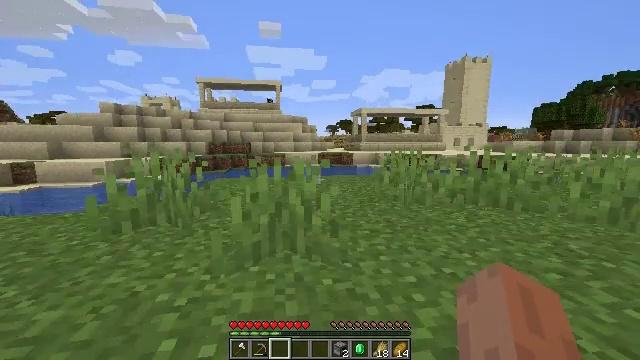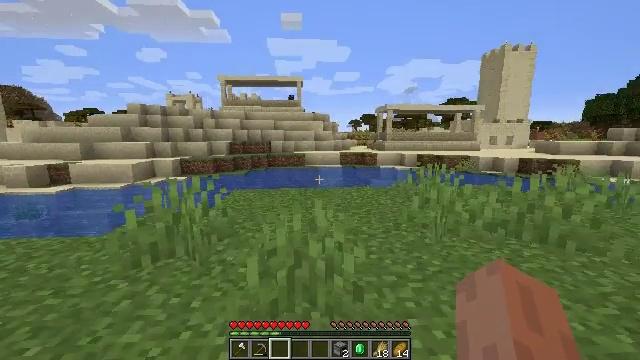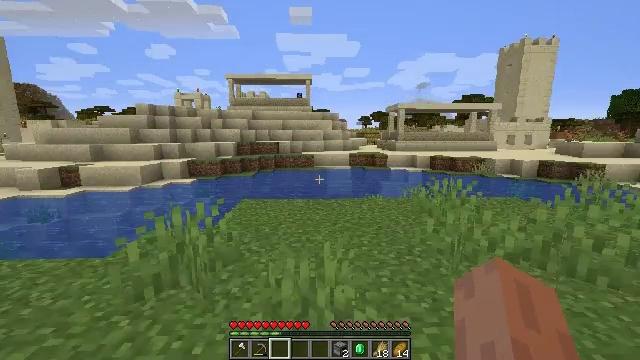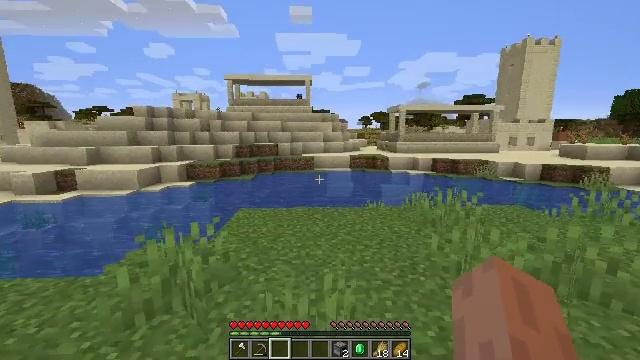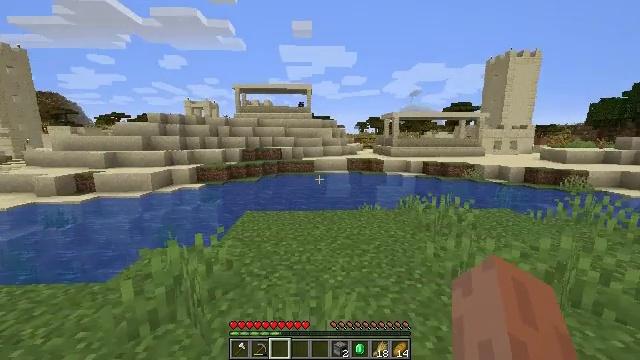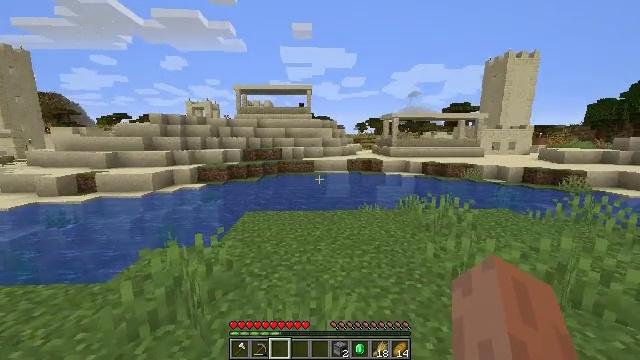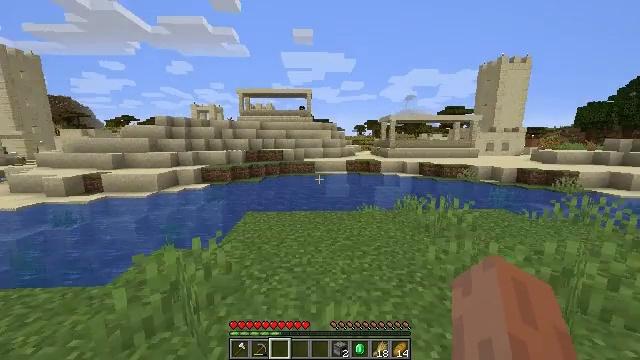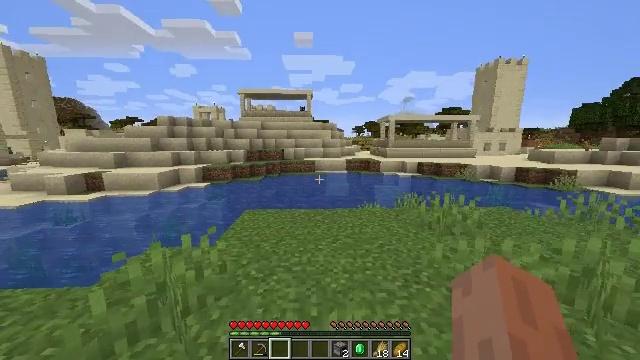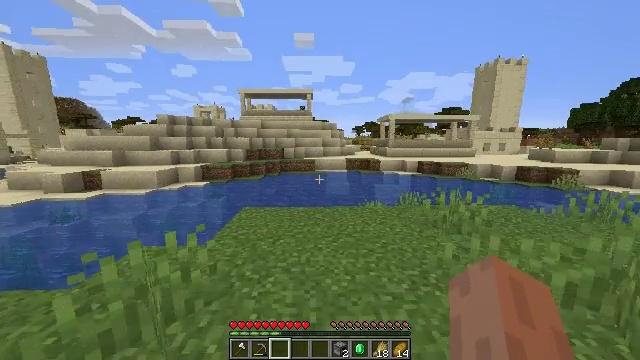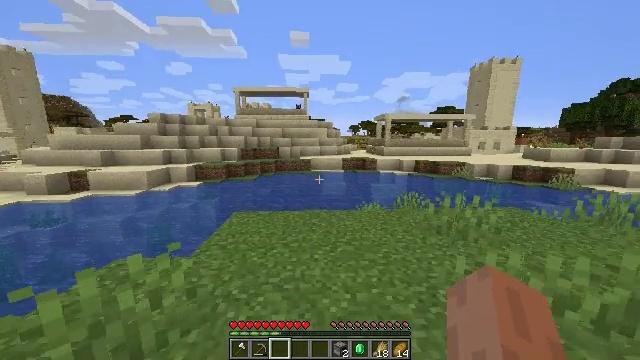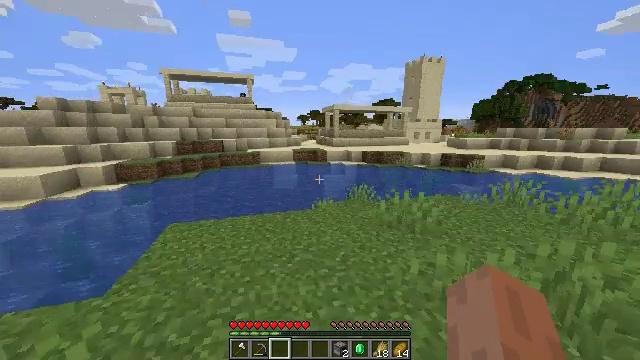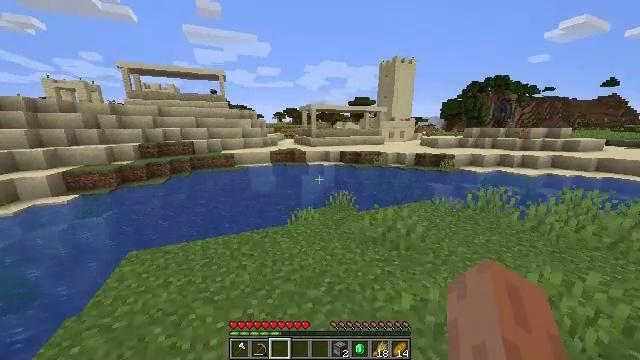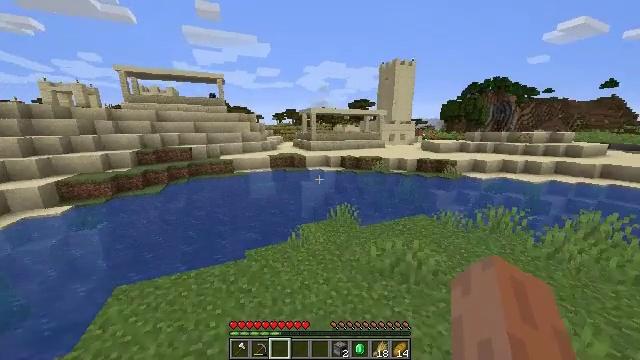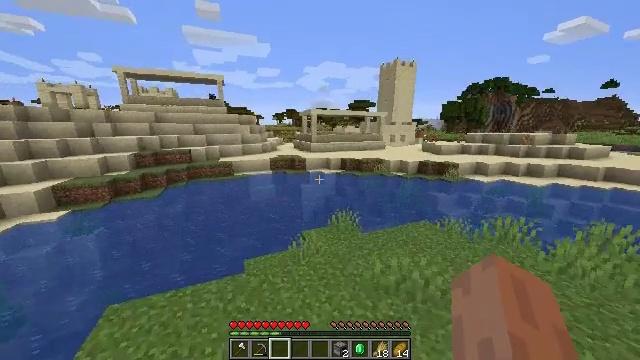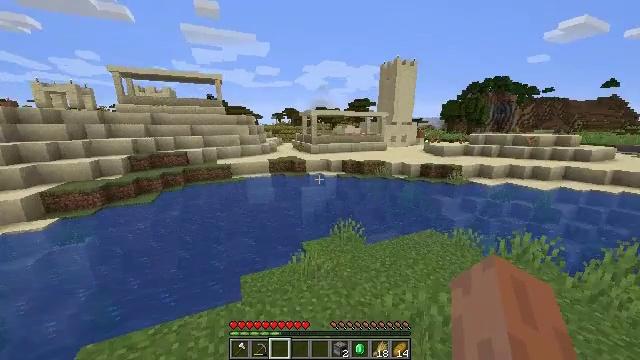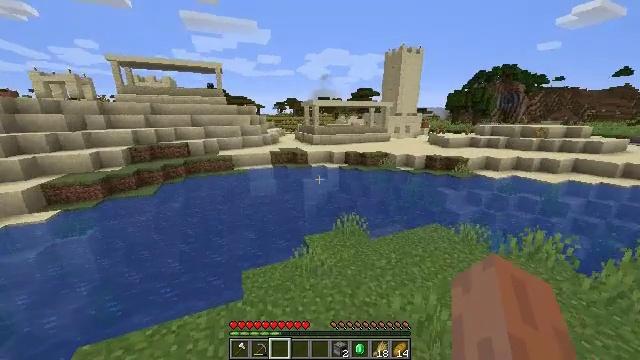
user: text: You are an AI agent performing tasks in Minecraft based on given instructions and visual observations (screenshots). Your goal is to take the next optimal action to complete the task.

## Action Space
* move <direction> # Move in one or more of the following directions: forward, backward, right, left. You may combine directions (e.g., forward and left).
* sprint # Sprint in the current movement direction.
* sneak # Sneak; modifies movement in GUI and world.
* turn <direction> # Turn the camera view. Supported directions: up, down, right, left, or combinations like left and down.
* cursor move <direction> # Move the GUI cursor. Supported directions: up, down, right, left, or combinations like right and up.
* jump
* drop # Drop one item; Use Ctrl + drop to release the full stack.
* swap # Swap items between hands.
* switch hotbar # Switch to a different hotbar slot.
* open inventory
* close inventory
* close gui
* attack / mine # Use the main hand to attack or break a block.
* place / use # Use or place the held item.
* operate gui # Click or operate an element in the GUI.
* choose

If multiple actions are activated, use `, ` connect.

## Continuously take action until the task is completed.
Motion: motion action
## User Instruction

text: Dismantle the green bed for relocation.
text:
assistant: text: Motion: move forward, sprint, turn left, jump
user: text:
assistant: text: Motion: move forward, sprint, turn left, jump
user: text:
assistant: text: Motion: move forward, sprint, jump
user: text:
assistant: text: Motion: move forward, sprint, jump
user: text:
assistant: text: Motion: move forward, sprint, jump
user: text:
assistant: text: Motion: move forward, sprint, jump
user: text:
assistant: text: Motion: move forward, sprint, jump
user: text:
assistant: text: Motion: move forward, sprint, jump
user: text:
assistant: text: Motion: move forward, sprint, turn right, jump
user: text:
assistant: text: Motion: move forward, sprint, turn right and down, jump
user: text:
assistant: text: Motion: move forward, sprint, turn right, jump
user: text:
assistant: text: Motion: move forward, sprint, jump
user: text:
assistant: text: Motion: move forward, sprint, jump
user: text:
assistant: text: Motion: move forward, sprint, jump
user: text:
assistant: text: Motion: move forward, sprint, turn down, jump
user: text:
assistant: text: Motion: move forward, sprint, turn down, jump
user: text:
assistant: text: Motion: move forward, sprint, turn right and down, jump
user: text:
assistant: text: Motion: move forward, sprint, turn right and down, jump
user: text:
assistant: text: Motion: move forward, sprint, turn right, jump
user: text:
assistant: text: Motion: move forward, sprint, jump
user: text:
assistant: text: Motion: move forward, sprint, jump
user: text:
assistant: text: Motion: move forward, sprint, jump
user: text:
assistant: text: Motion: move forward, sprint, jump
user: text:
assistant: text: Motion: move forward, sprint, jump
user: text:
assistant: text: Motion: move forward, sprint, jump
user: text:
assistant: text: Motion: move forward, sprint, jump
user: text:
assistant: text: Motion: move forward, sprint, jump
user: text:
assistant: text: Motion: move forward, sprint, turn down, jump
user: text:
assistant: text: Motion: move forward, sprint, turn left and down
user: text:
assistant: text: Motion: move forward, sprint, turn left and down